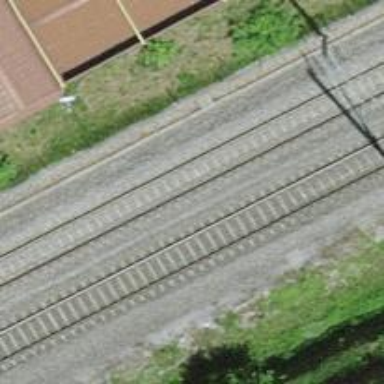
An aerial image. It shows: Railway switch.